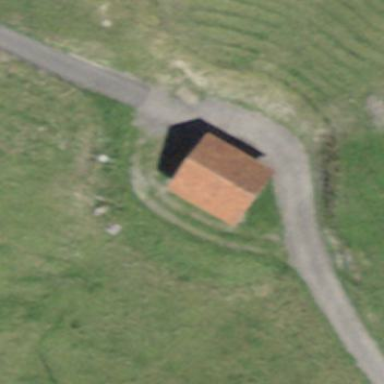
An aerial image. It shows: Rural barn.